Question: I am trying to write a shell program that will search my current directory (say, my folder containing C code), read all files for the keywords "printf" or "fprintf", and append the include statement to the file if it isn't already done.
I have tried to write the search portion already (for now, all it does is search files and print the list of matching files), but it is not working. Included below is my code. What am I doing wrong?

EDIT: New code.
'''
#!/bin/sh
#processes files ending in .c and appends statements if necessary
#search for files that meet criteria
for file in $( find . -type f )
do
echo $file
if grep -q printf "$file"
then
echo "File $file contains command"
fi
done
'''
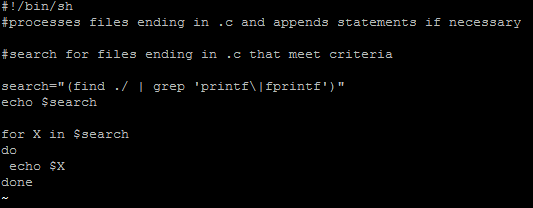
Answer: To execute commands in a subshell you need '$( command )'. Notice the '$' before the parenthesis.
You don't need to store the list of files in a temporary variable, you can directly use
'''
for file in $( find . ) ; do
echo "$file"
done
'''
And with
'''
find . -type f | grep somestring
'''
you are searching the file but the file (in my example all the files which contains "somestring")
To grep the content of the files:
'''
for file in $( find . -type f ) ; do
if grep -q printf "$file" ; then
echo "File $file contains printf"
fi
done
'''
Note that if you match 'printf' it will also match 'fprintf' (as it contains 'printf')
If you want to search just files ending with '.c' you can use the '-name' option
'''
find . -name "*.c" -type f
'''
Use the '-type f' option to list only files.
In any case check if your 'grep' has the '-r' option to search recursively
'''
grep -r --include "*.c" printf .
'''